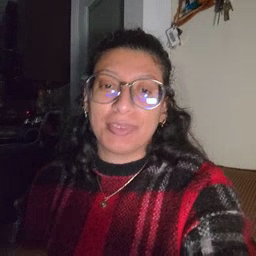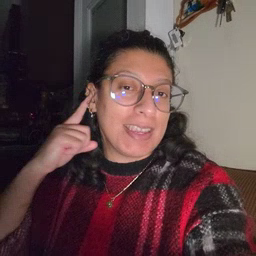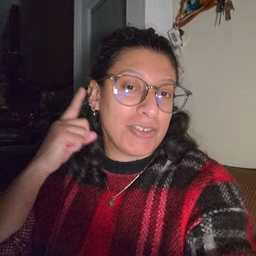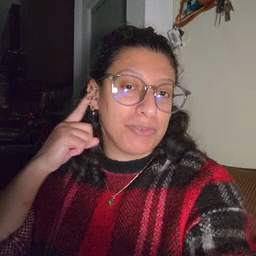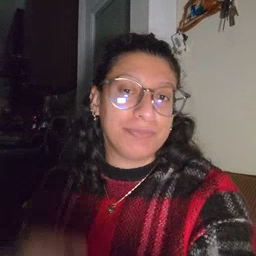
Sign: ear